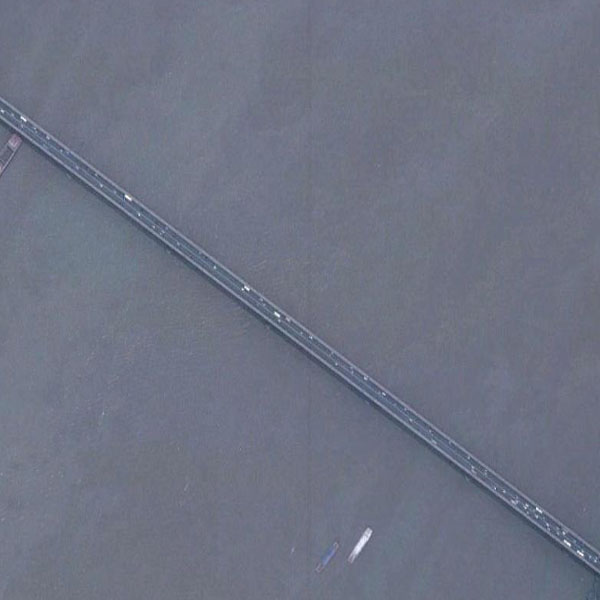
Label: Bridge